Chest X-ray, PA view. Patient: 27 years old, sex F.
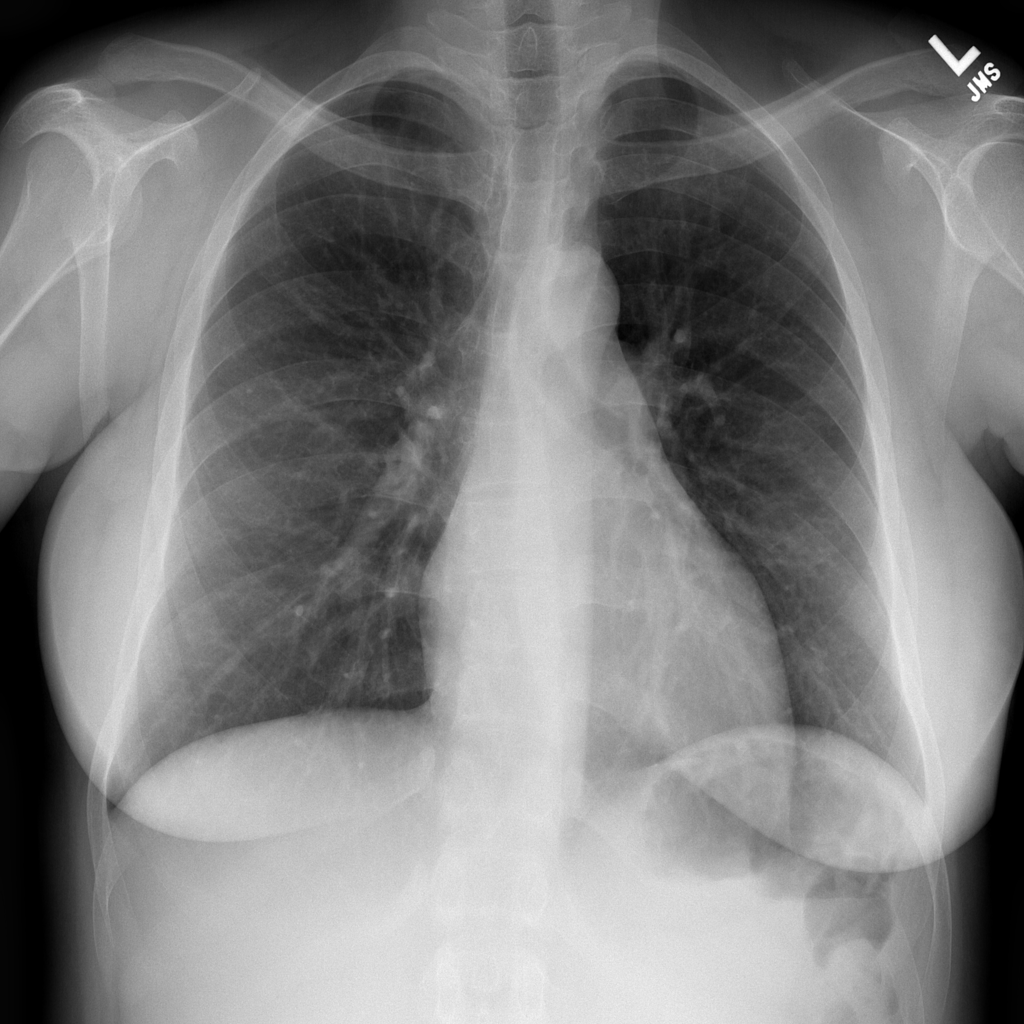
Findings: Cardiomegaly